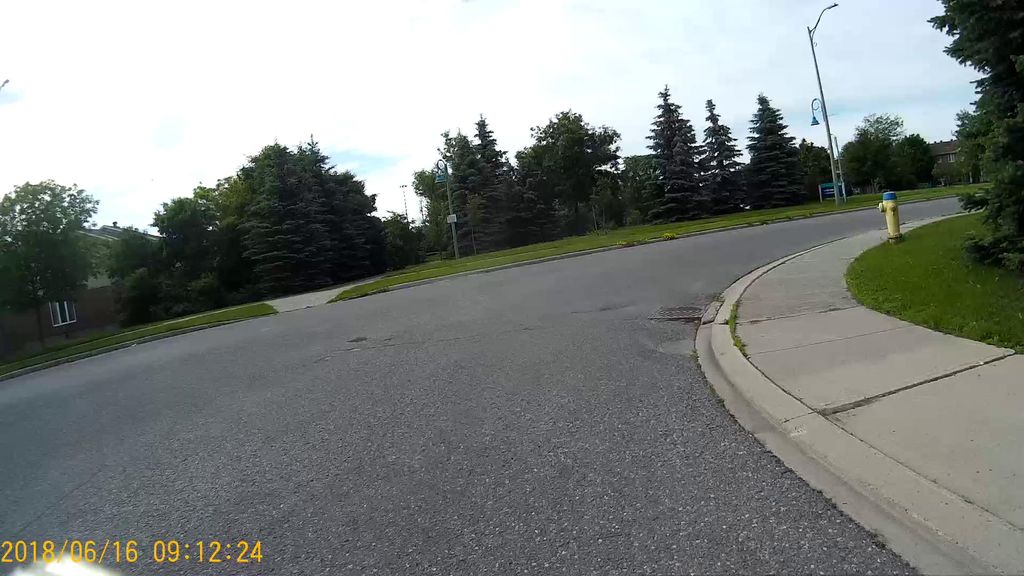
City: ottawa-gatineau